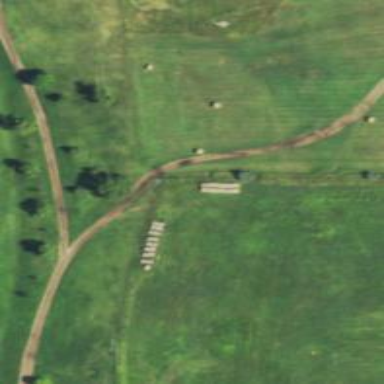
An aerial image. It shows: Driveway that serves as golf cart path.